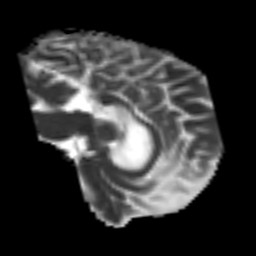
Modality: MD
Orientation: sagittal
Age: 54
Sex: male
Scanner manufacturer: siemens
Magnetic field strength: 3 T
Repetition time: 5.561 s
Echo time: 0.0788 s